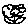
Label: flower